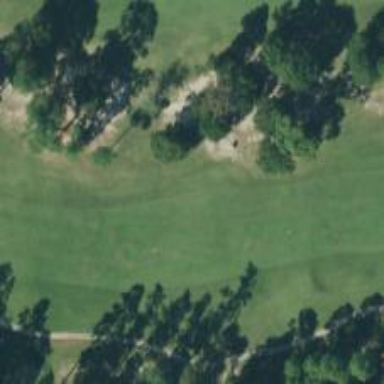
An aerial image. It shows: View of golf hole.